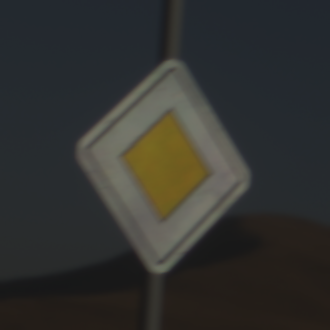
Verkehrszeichen: Vorfahrtsstrasse
Umgebung: Outdoor, Nature
Tageszeit: SunriseSunset
Wetter: Clear
Licht: Natural
Jahreszeit: NotSpecified
Kontrast: HighContrast